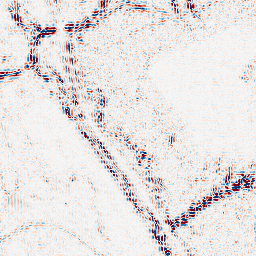
Category: wavelet
Decomposition family: wavelet_biorthogonal
Decomposition parameters: wavelet: bior4.4
level: 2
Upsampling method: bilinear
Upsampling parameters: scale: 2
Upsampling scale: 2